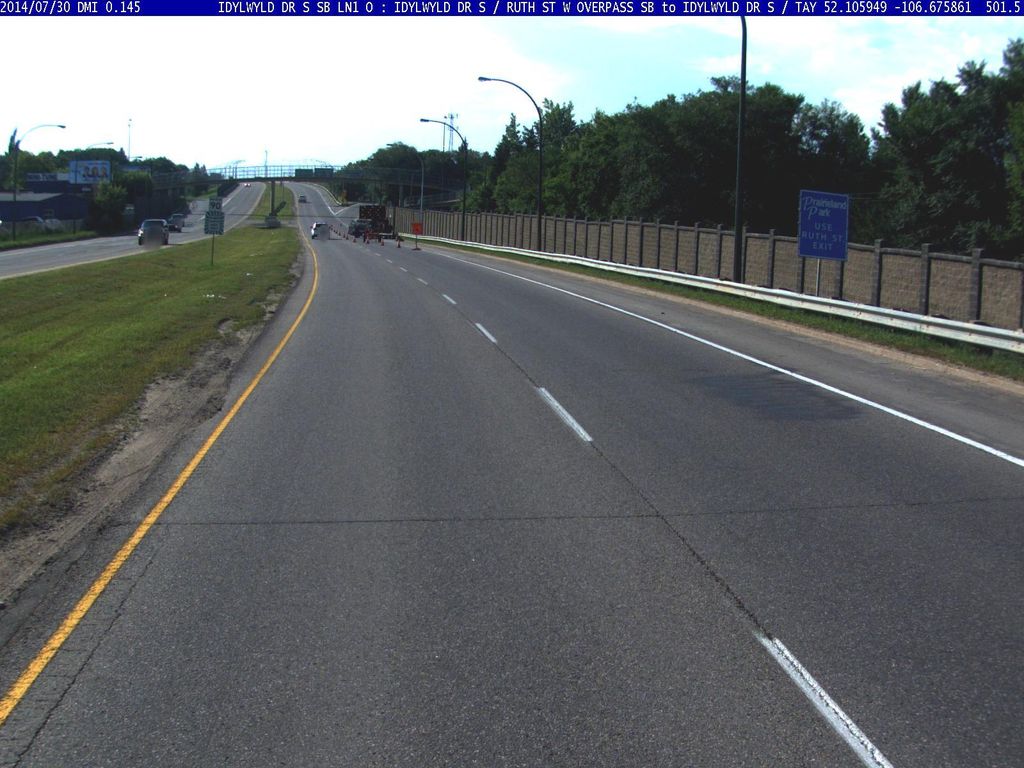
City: saskatoon